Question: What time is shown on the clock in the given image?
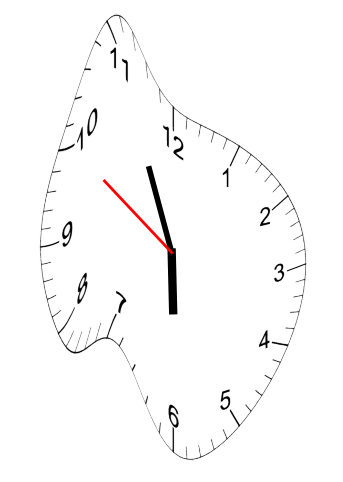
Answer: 05:55:50